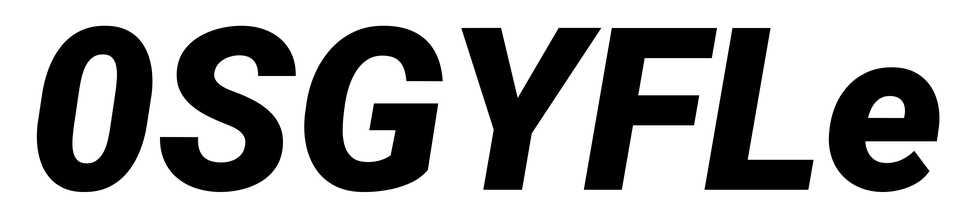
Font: Roboto-Italic_Black_Italic